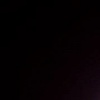
Label: space